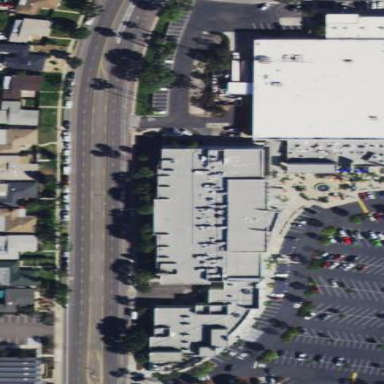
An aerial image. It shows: Commercial building housing cinema.